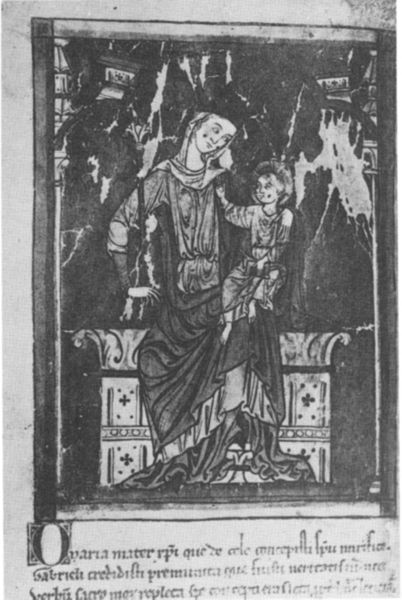
Titel: Verschiedene medizinische Texte
Institution: Turin, Biblioteca Nazionale
Schlagwörter: dunkel, hand, weiß, kleid, schwarz, ornament, rock, arme, bibel, falten, halten, rahmen, tragen, bild, hände, möbel, kirche, gewand, mantel, kind, mutter, schrift, papier, umarmung, thron, falte, foto, buch, kreuz, druck, schwarz weiß, stich, seite, text, altar, buchdruck, fragment, pergament, gestus, heiligenschein, christus, jesus, mittelalter, maria, madonna, zepter, latein, lateinisch, jesuskind, buchmalerei, evangelium, evangeliar, perikopen, codex, frühchristlich, thronende madonna, bildfeld, hodegetria, mbibel